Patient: sex M, age 57
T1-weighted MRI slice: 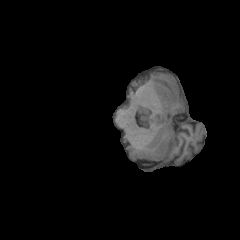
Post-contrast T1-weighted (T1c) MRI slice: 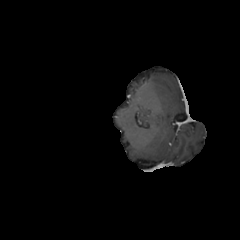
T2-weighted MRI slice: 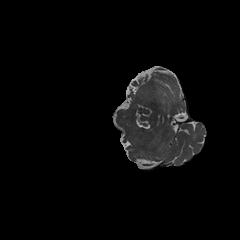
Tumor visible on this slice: no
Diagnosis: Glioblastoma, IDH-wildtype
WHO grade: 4